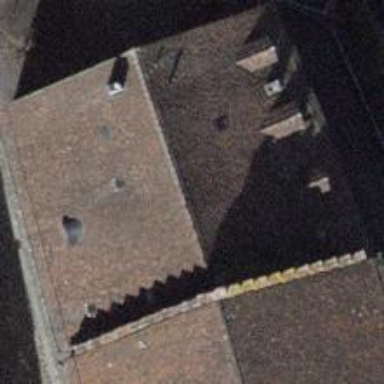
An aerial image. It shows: Gabled roof adorns the apartments building.